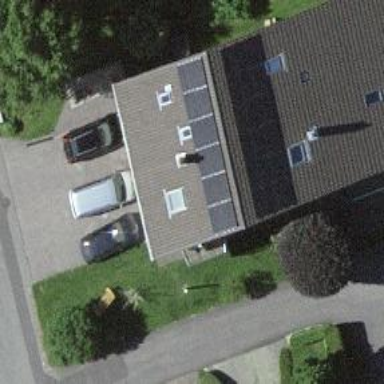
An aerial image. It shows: Residential building.